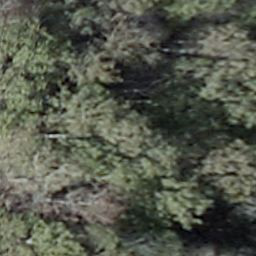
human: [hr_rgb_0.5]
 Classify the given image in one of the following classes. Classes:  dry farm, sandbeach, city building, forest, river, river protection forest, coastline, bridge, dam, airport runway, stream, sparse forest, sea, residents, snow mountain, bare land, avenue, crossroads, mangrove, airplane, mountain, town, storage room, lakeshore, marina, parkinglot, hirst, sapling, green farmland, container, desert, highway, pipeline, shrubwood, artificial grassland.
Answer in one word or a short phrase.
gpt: shrubwood